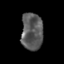
Tissue: skin
Cell type: Epithelial cells
Senescence score: 0.24
Nuclear area (px): 788
Mean DAPI intensity: 90.127